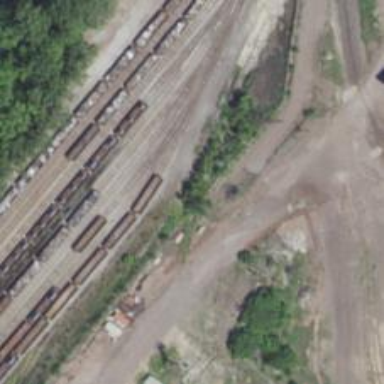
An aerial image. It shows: Railway yard.